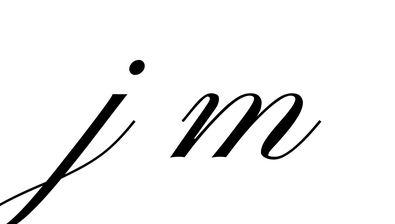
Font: PinyonScript-Regular